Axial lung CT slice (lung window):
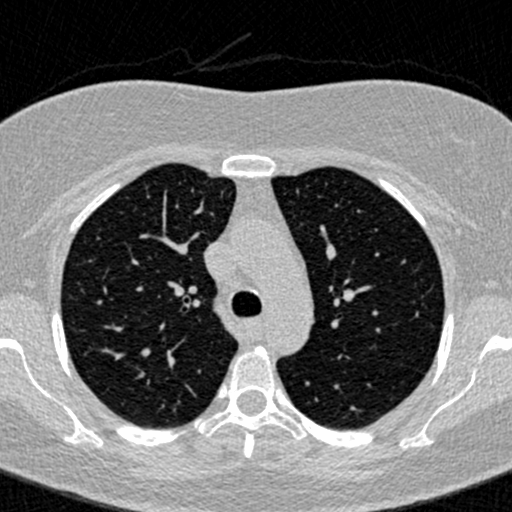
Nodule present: no